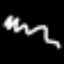
Label: squiggle